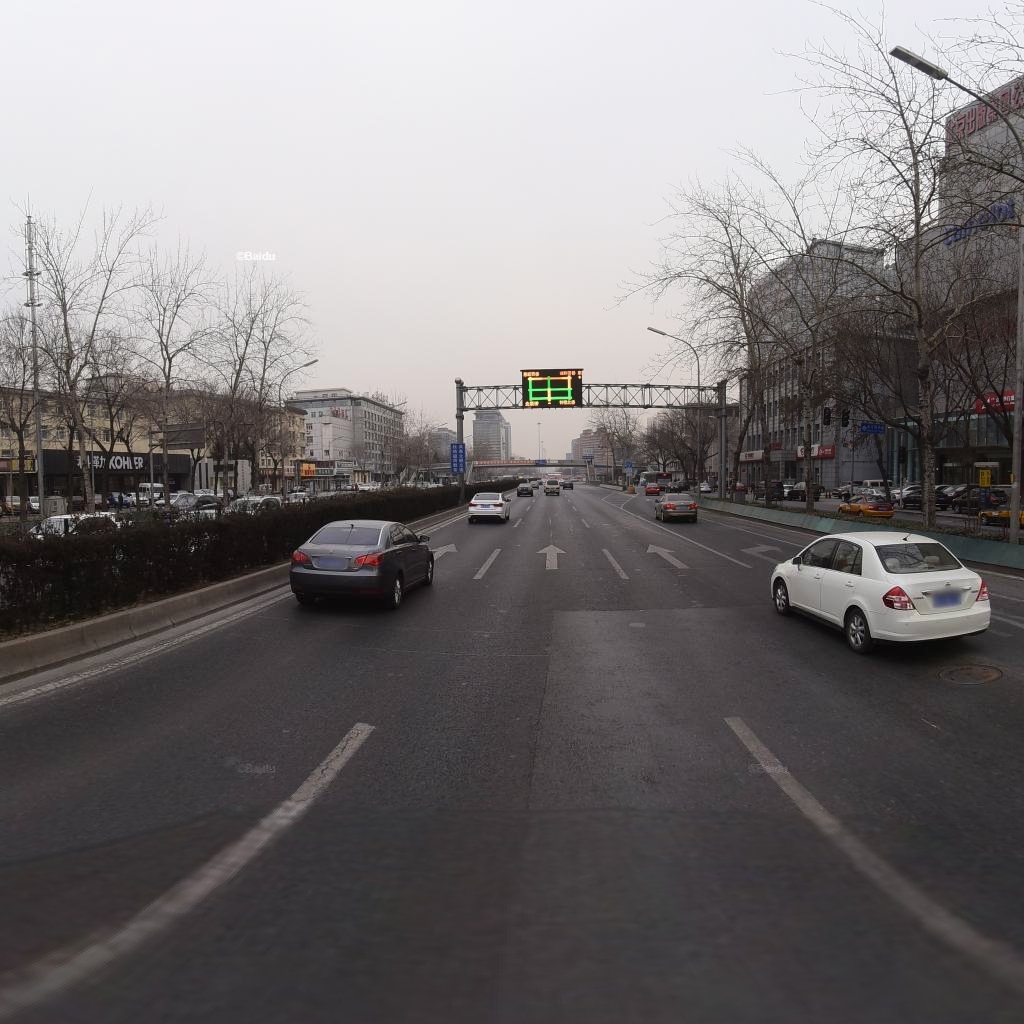
Region: Xicheng
Road damage annotations: transverse patch, manhole cover, longitudinal crack, transverse patch